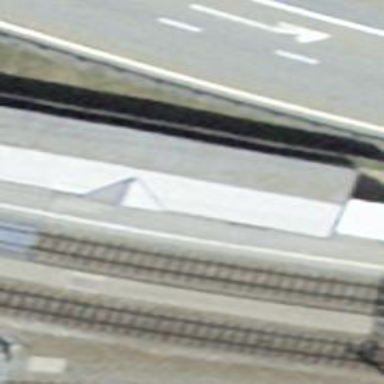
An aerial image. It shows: Railway station.